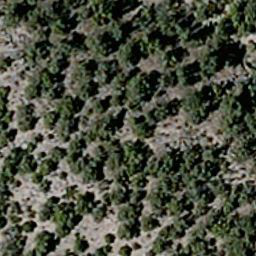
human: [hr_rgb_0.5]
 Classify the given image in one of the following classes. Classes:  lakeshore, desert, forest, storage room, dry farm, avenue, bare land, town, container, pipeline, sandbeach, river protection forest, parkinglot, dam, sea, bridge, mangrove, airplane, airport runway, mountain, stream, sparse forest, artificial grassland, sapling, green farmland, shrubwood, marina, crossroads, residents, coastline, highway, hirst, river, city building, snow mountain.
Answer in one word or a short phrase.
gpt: sparse forest